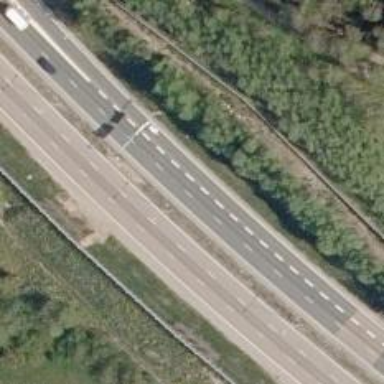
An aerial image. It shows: Motorway junction.